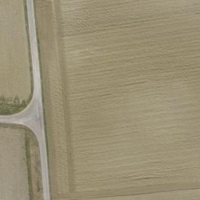
EUNIS habitat code: 52
Species observed at this site:
Agrostemma githago